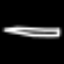
Label: pencil